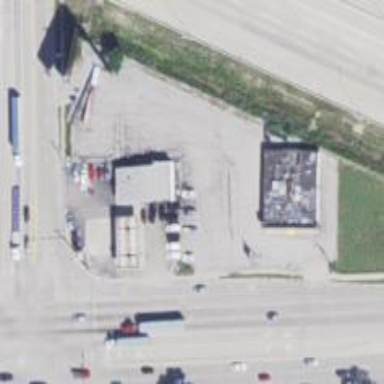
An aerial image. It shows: Convenience shop.